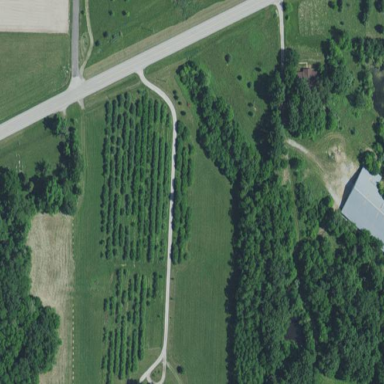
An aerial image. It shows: Orchard.